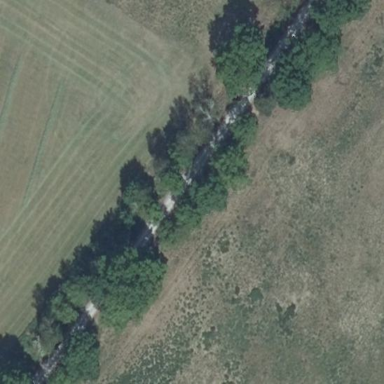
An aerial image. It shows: Forest with broadleaved trees.